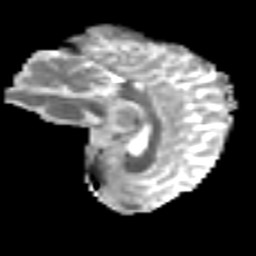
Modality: MD
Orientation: sagittal
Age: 33
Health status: ill
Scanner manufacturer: philips
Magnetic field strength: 3 T
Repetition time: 9 s
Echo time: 0.127 s